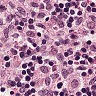
Metastatic tissue present: no